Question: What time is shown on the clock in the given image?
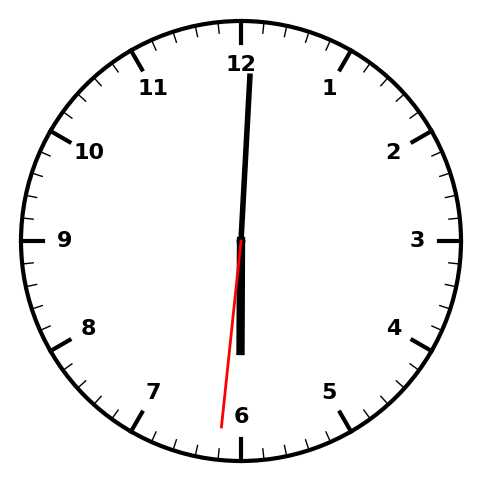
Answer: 06:00:31